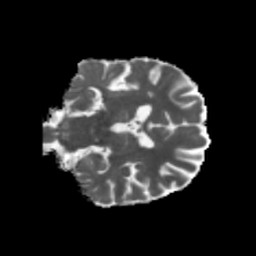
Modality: MD
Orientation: coronal
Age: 70
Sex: male
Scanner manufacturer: siemens
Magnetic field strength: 3 T
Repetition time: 5.47 s
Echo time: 0.0854 s